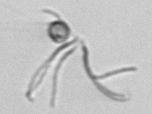
Label: Ophiaster